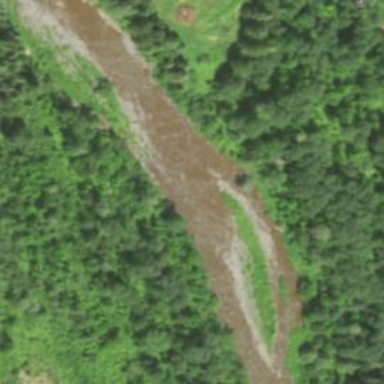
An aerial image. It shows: Rapids in the waterway.